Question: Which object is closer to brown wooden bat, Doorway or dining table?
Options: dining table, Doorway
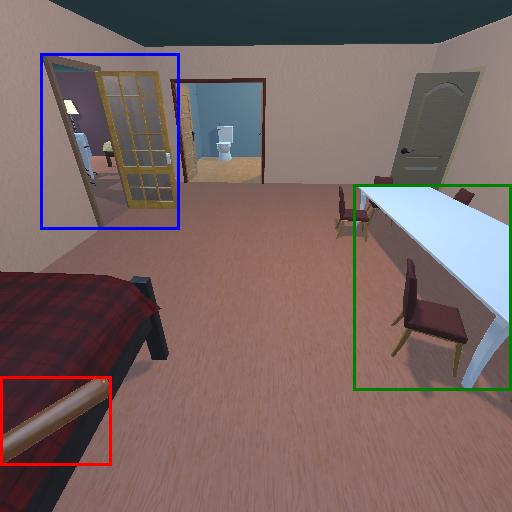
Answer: dining table